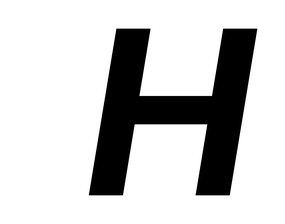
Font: Inter-Italic_Bold_Italic